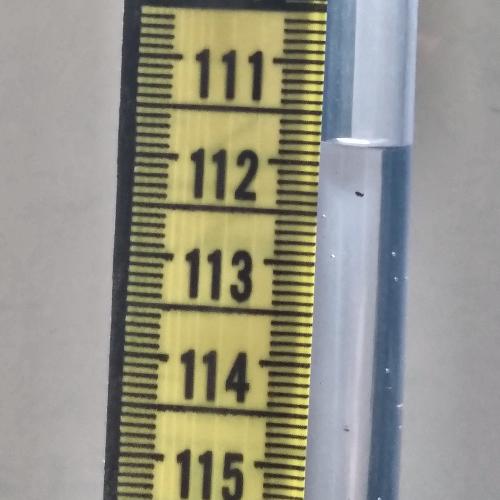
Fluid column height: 111.8 cm